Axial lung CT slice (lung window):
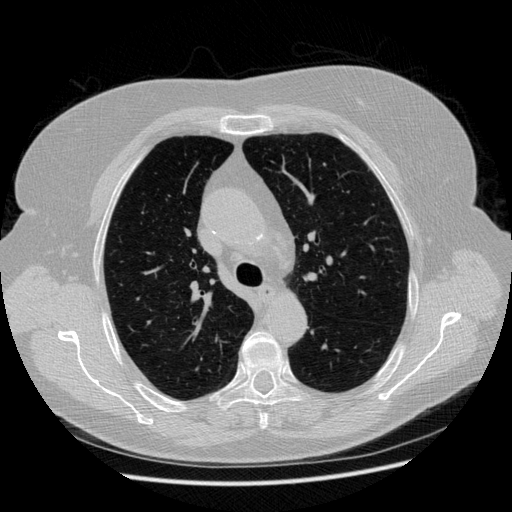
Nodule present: no